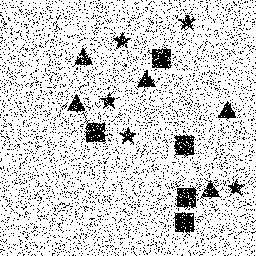
Squares: 5
Triangles: 5
Stars: 5
Total shapes: 15